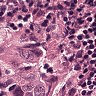
Metastatic tissue present: yes